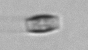
Label: pennate